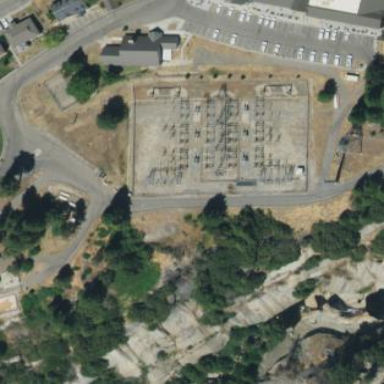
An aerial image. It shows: Power substation.